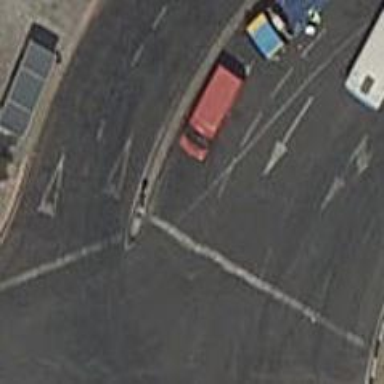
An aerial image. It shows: Road with traffic signals.